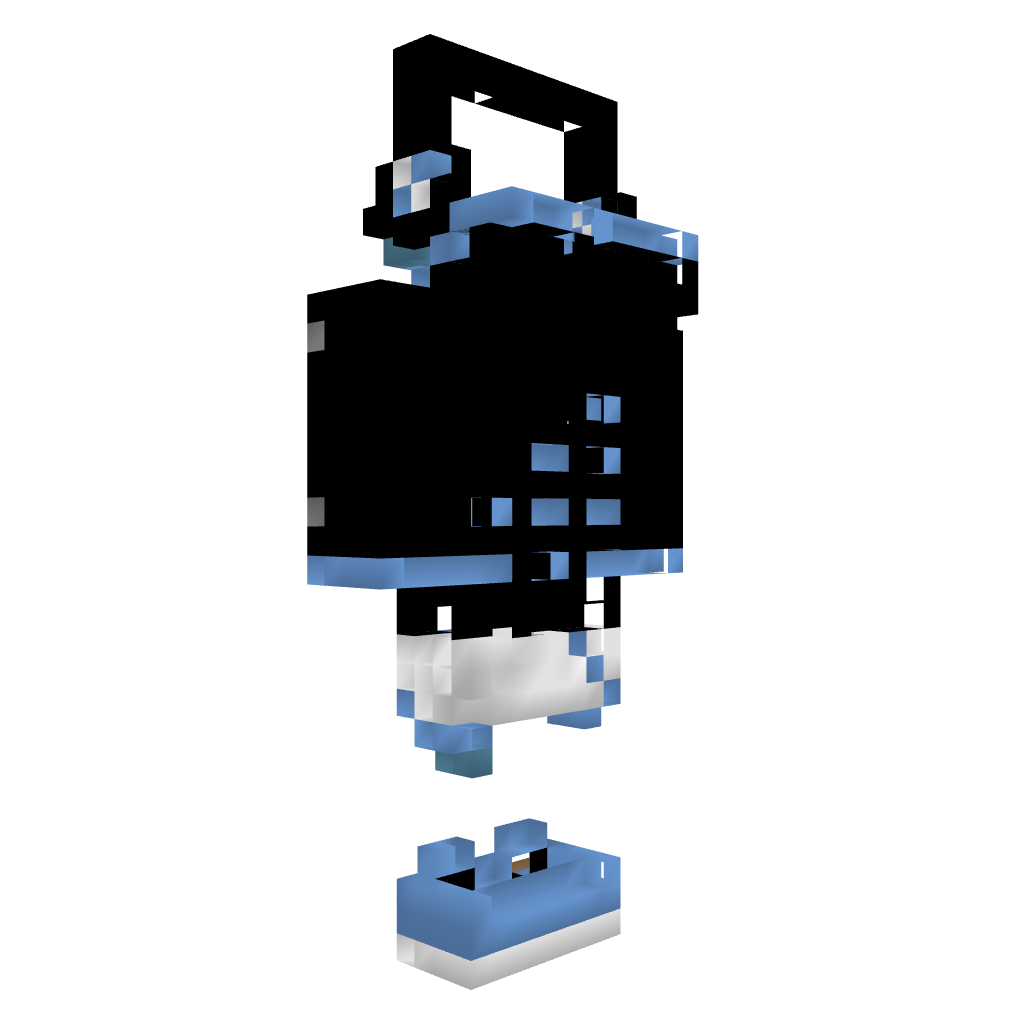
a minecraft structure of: Elegance Statue bad low quality